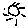
Label: sun